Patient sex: M
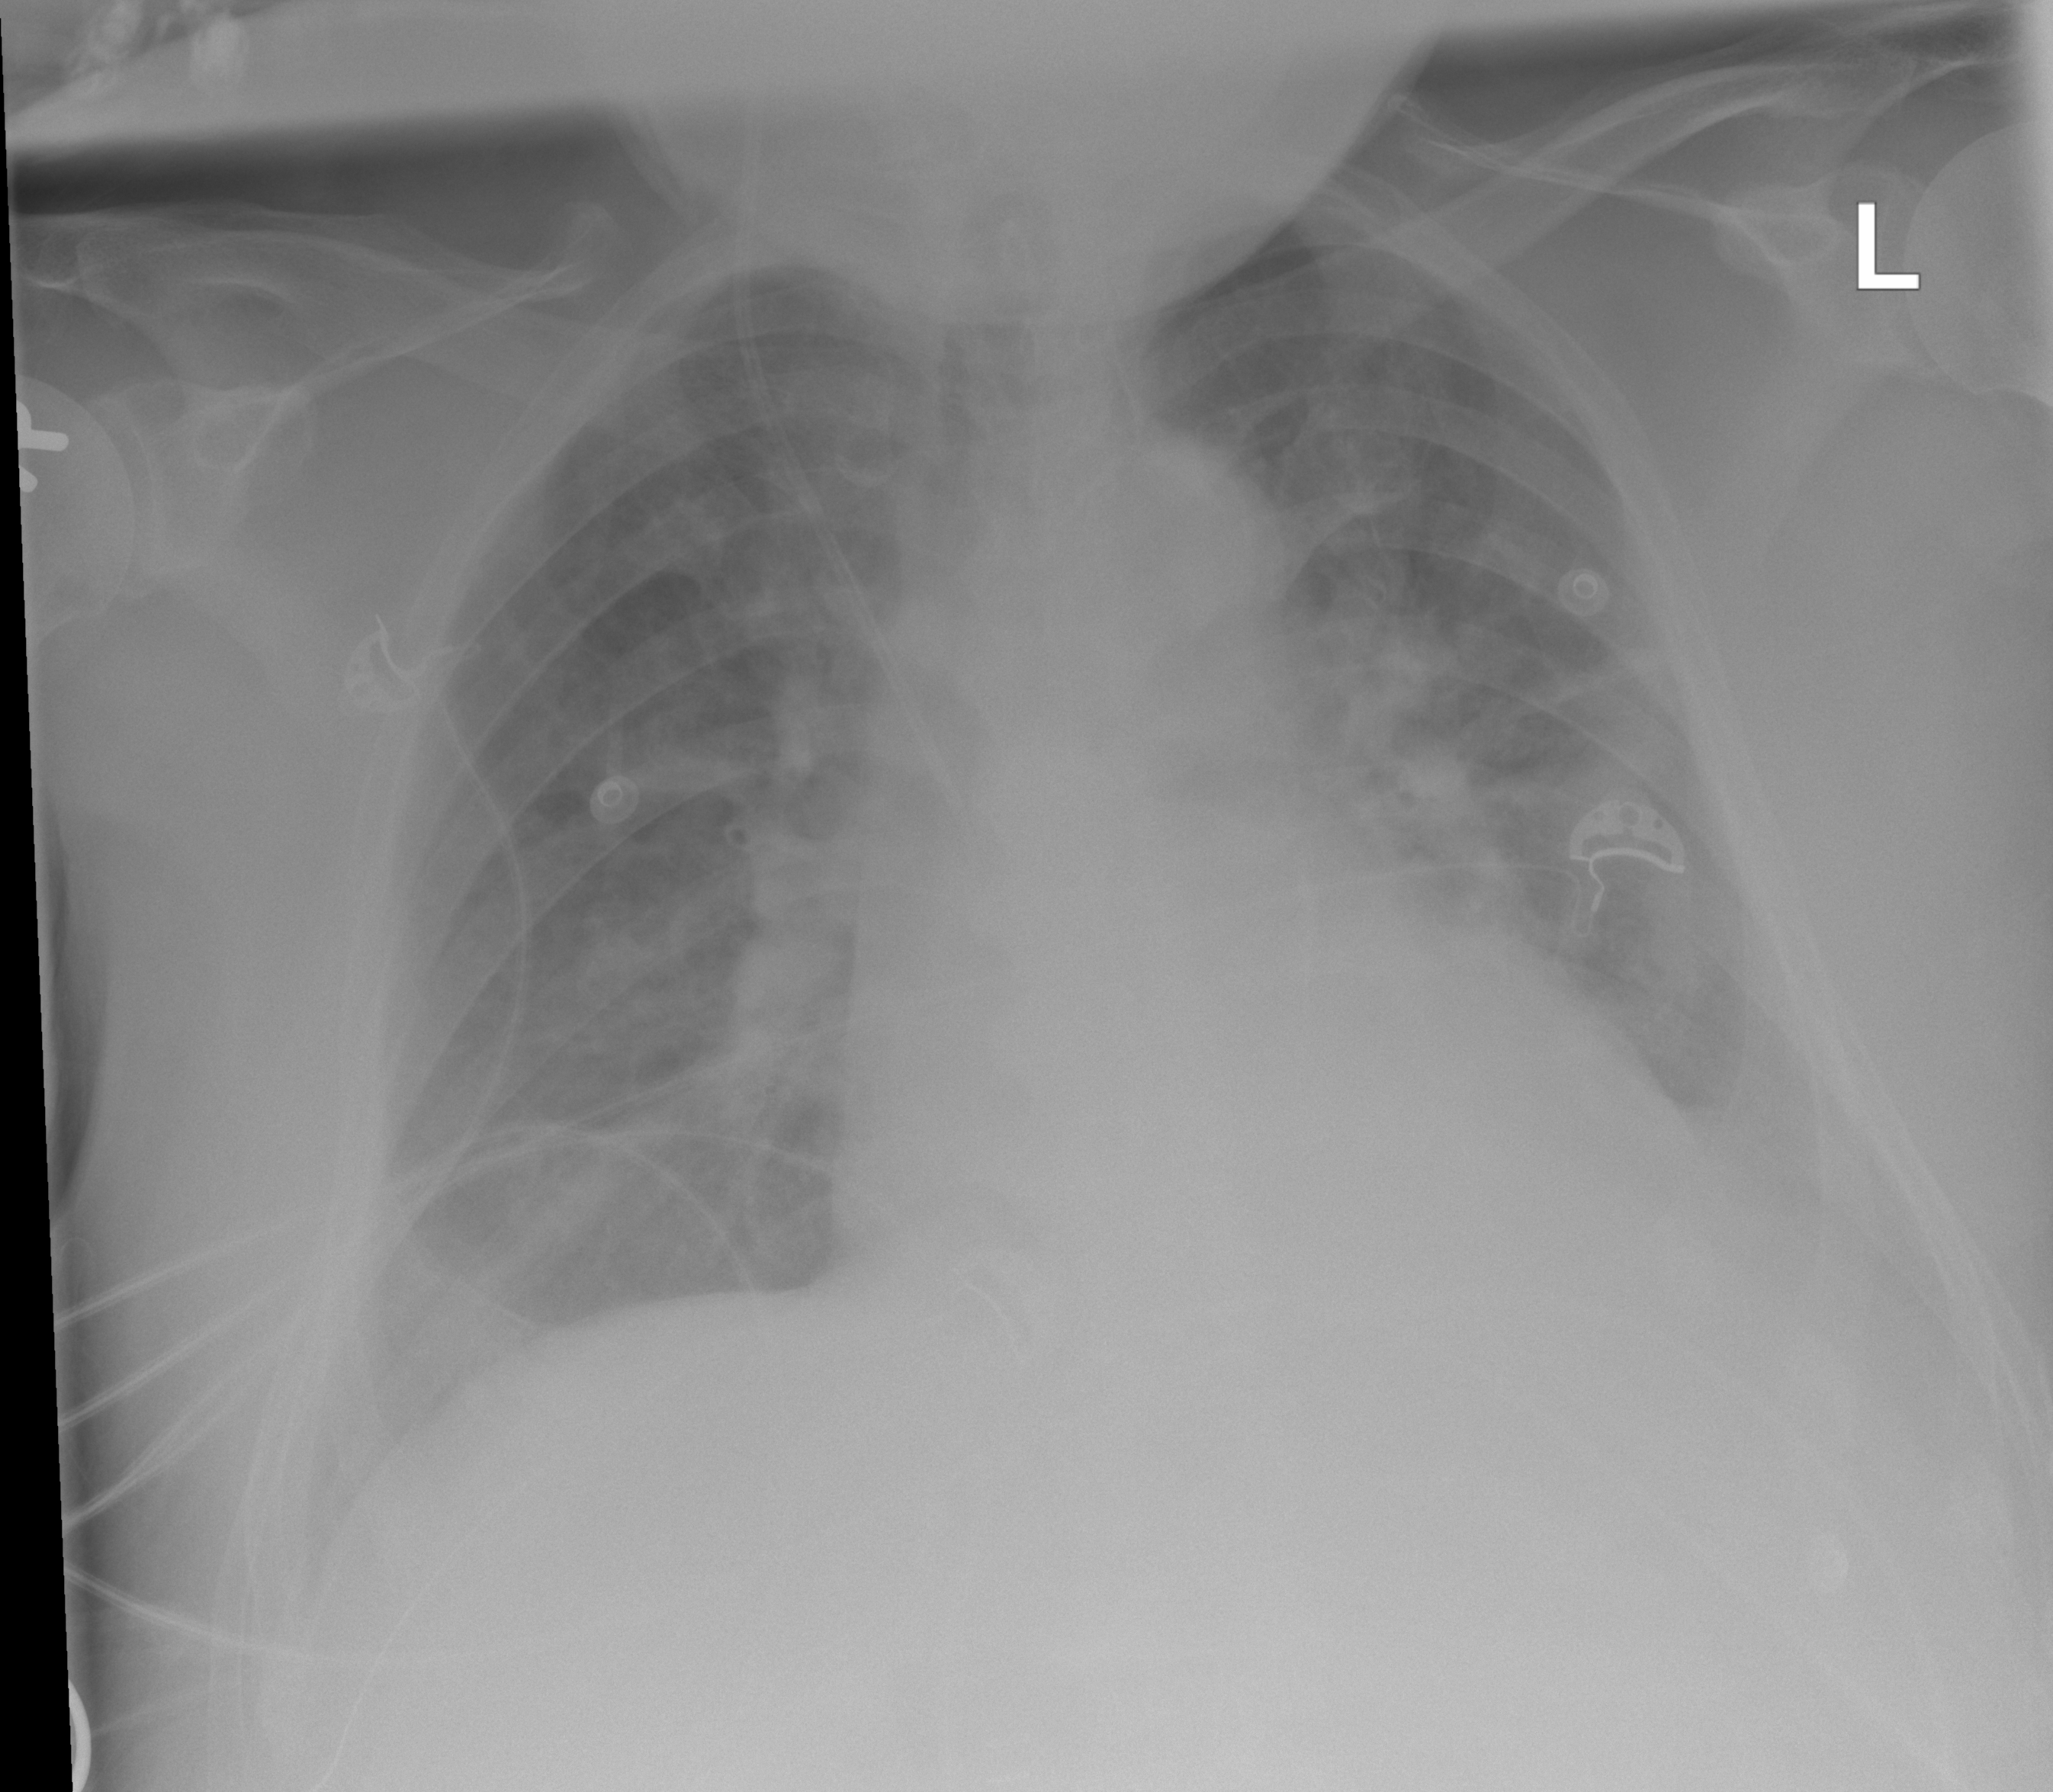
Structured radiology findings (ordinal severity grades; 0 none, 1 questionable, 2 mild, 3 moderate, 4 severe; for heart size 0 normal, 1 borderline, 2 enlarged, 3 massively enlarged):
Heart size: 2
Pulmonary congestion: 2
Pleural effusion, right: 0
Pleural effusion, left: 2
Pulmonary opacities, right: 0
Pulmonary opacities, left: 0
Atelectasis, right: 2
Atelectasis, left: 2